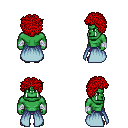
a pixel art fantasy rpg character, male body template, orc, green skin, overskirt, magenta pants, red curly afro hairstyle, white cloth bandages, brown slippers, four views (front, back, left, right), 2x2 character sprite sheet, small pixel art, hard edges, no anti-aliasing